Question: There is Android App that can share posts on facebook.
The share has the like (<URL>
When user click on this link using android device and having APP intalled he saw dialog "Complete action using" browser/app.
Manifest has:
'''
<intent-filter>
<data
android:scheme="http"
android:host="site.com"
android:pathPattern=".*"></data>
<data
android:scheme="http"
android:host="www.site.com"
android:pathPattern=".*"></data>
<action android:name="android.intent.action.VIEW" />
<category android:name="android.intent.category.DEFAULT"></category>
<category android:name="android.intent.category.BROWSABLE"></category>
</intent-filter>
'''
It worked correct till last days.
Now facebook' shares not working because facebook open the link in it's own browser:

And only after click on "Open in Browser" you can see Choosing Dialog.
How to avoid this facebook's browser?
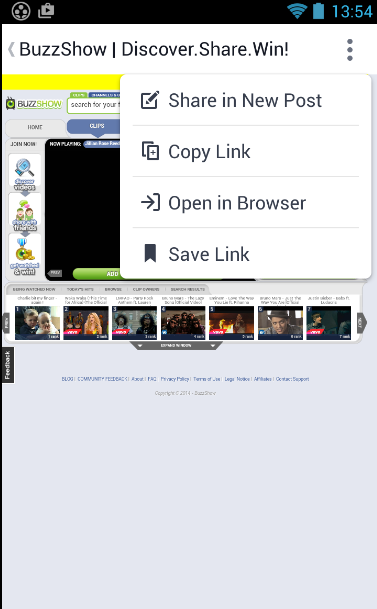
Answer: Answer is you can not.
You need make facebook application notice web, iOS or Android and only after that facebook will redirect users to correct place